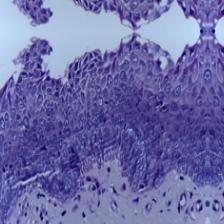
Diagnosis: Normal